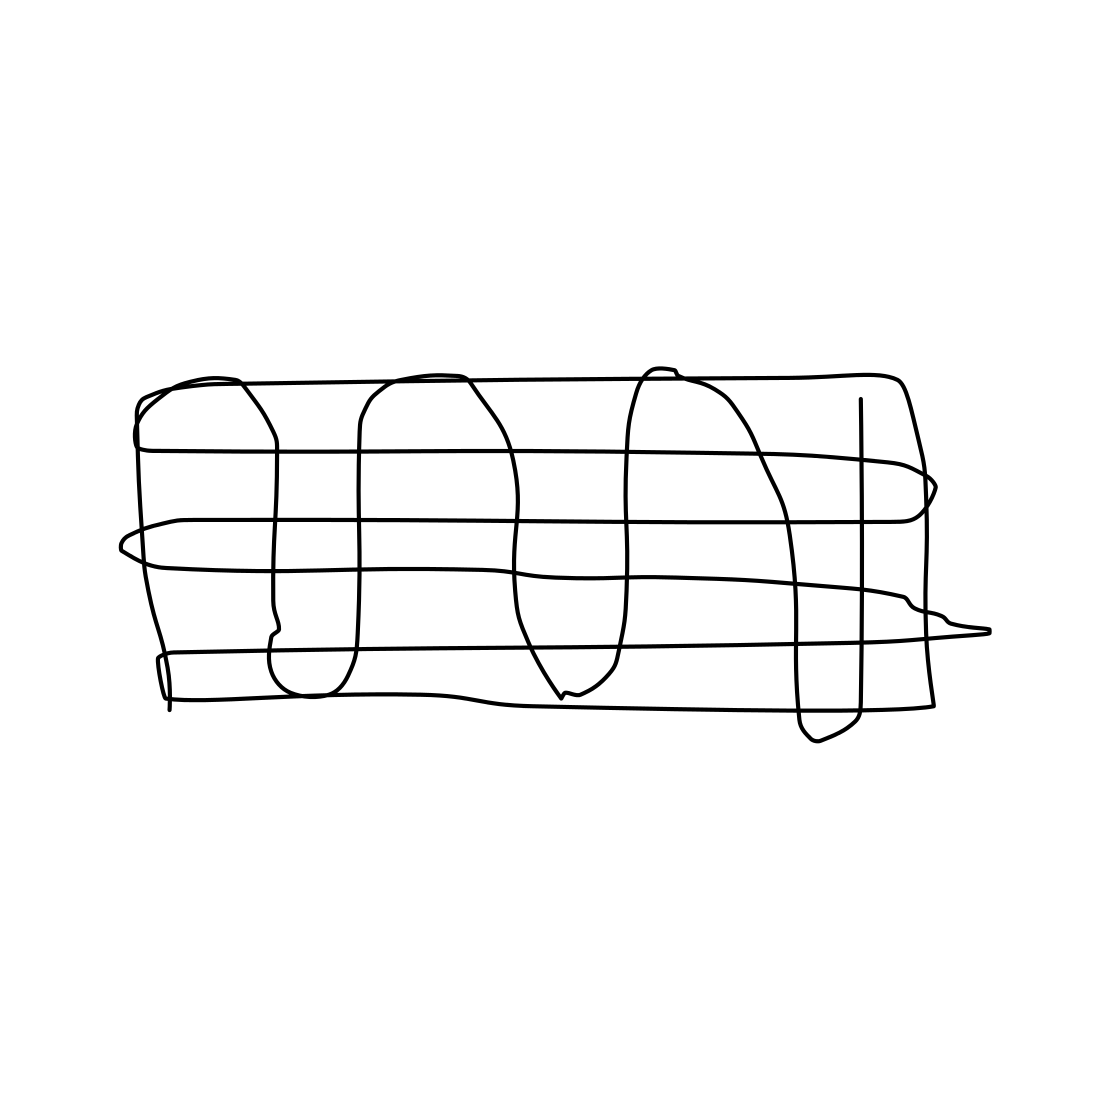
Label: keyboard